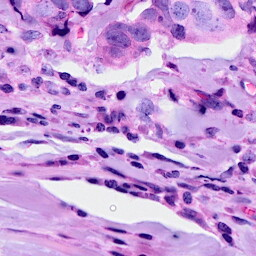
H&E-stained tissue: Breast